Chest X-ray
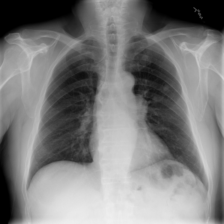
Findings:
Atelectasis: negative
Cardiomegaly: negative
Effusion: negative
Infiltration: negative
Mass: positive
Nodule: negative
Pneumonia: negative
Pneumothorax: negative
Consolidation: negative
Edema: negative
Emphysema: negative
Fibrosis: negative
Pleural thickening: negative
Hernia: negative